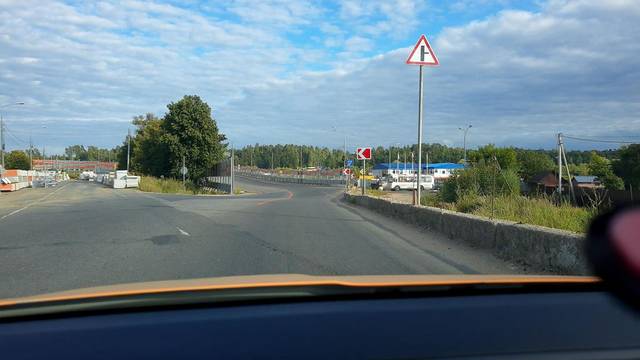
Region: Russia
Coordinates: 55.715, 36.867